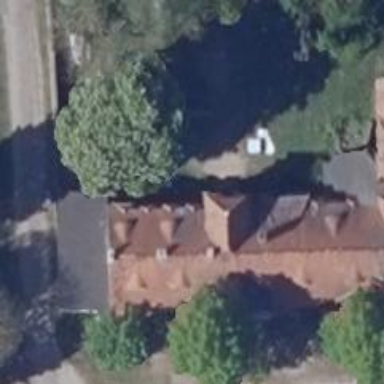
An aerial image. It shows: Historic manor.